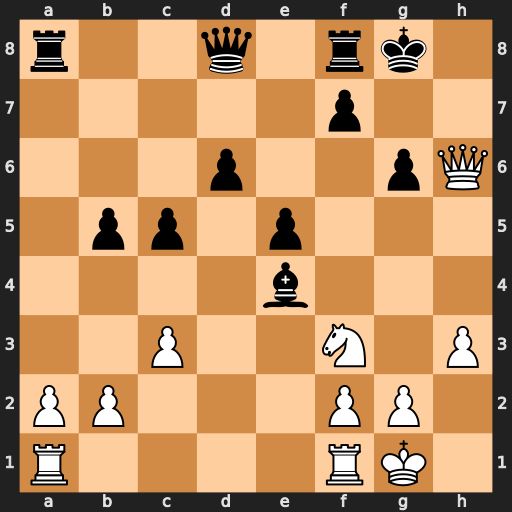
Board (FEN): r2q1rk1/5p2/3p2pQ/1pp1p3/4b3/2P2N1P/PP3PP1/R4RK1
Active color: w
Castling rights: -
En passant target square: -
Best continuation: Ng5 Qxg5 Qxg5